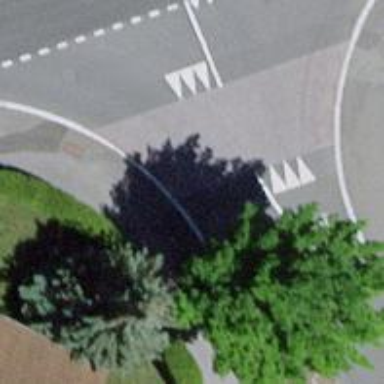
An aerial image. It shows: Kerb barrier.